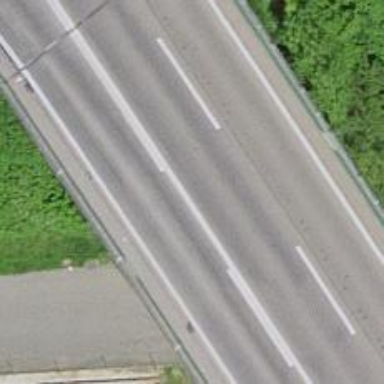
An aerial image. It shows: Motorway link bridge.